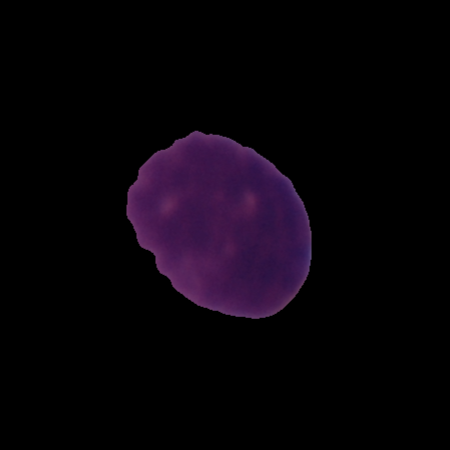
Label: cancer